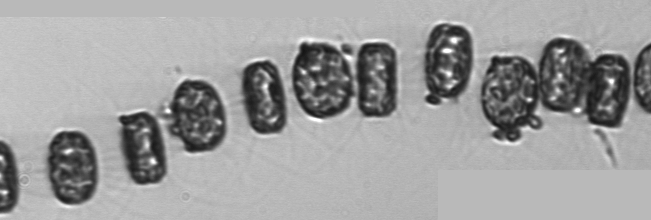
Label: Thalassiosira